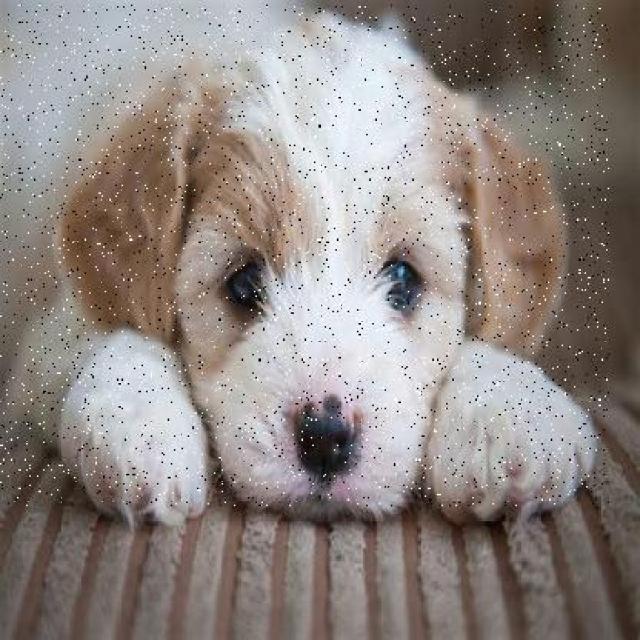
Healthy canine skin — no visible lesions, inflammation, or abnormalities. The skin and coat appear normal.